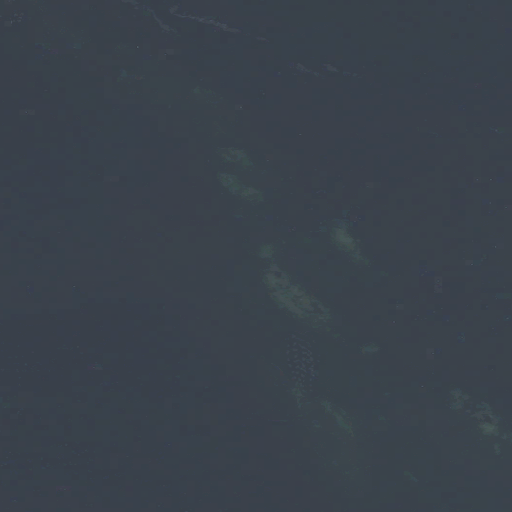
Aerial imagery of bar in Maine named Howard Ledges containing only open water